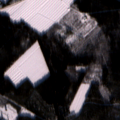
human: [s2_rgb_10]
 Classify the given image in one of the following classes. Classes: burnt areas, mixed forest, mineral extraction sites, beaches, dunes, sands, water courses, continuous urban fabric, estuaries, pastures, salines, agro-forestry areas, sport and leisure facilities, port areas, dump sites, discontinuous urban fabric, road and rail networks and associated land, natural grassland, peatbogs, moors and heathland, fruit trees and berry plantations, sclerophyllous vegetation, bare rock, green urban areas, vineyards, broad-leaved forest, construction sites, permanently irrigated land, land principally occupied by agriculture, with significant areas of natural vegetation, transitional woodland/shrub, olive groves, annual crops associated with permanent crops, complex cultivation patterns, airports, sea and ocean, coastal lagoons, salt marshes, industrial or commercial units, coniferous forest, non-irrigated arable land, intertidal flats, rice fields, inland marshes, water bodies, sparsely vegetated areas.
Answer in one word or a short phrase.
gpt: land principally occupied by agriculture, with significant areas of natural vegetation, coniferous forest, mixed forest